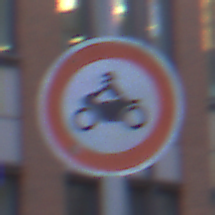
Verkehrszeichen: VerbotKraftraeder
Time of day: SunriseSunset
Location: Outdoor (Urban)
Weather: Clear
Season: NotSpecified
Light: Natural